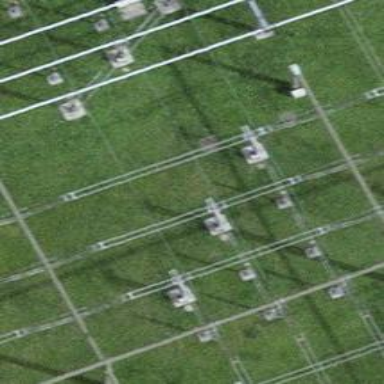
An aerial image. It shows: Switch for power supply.